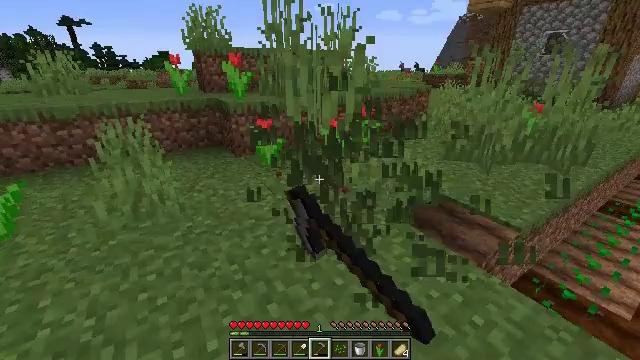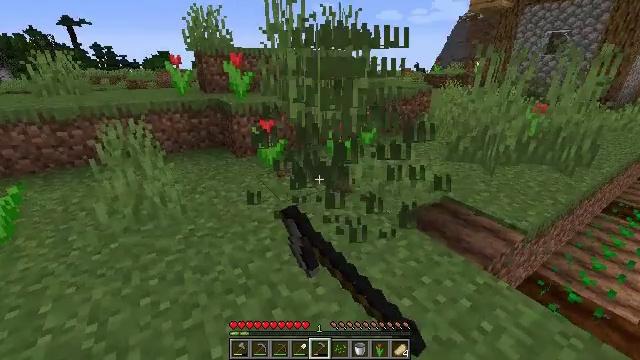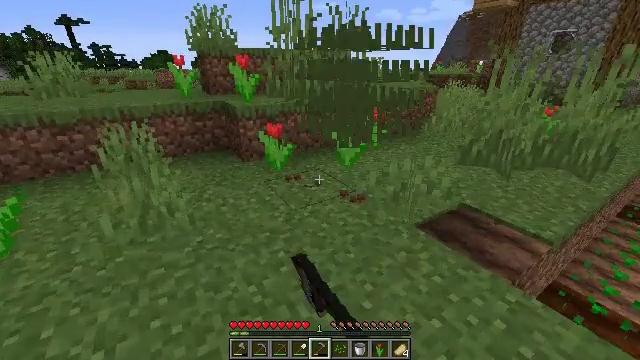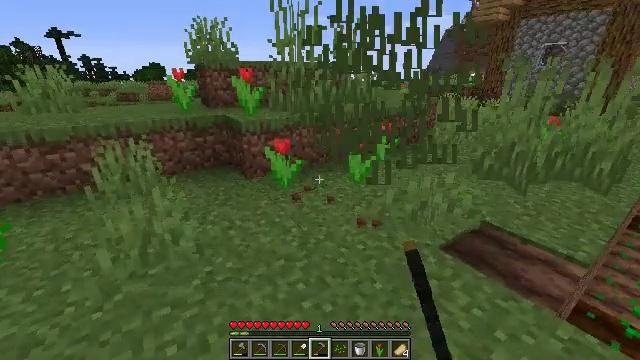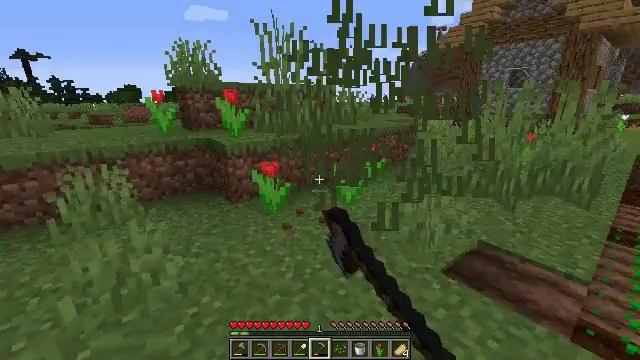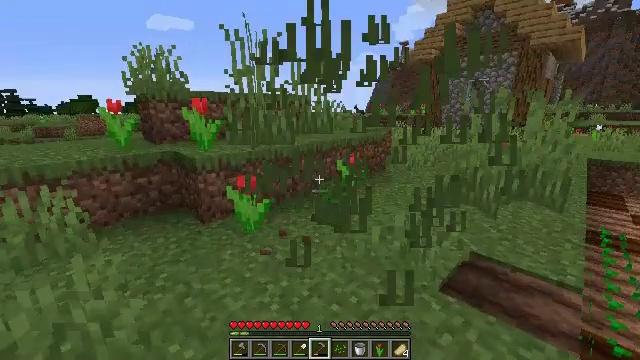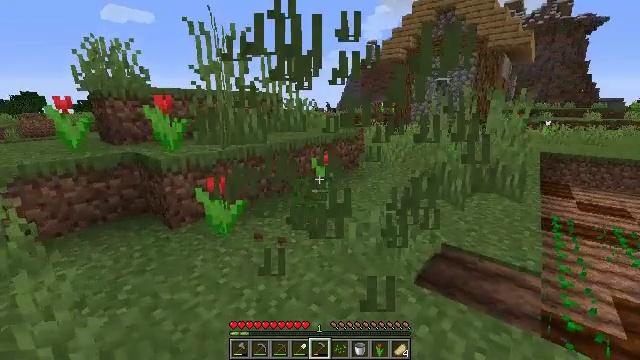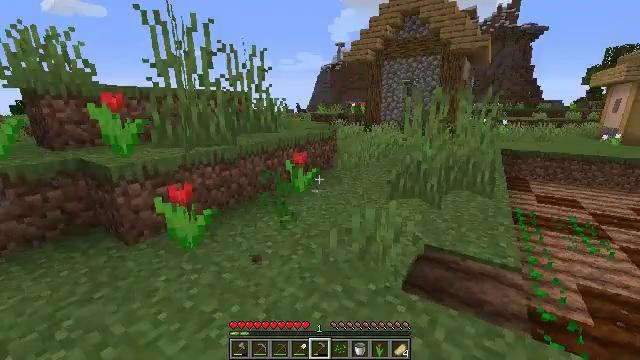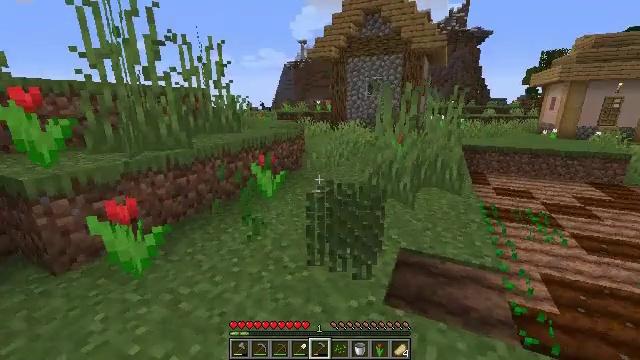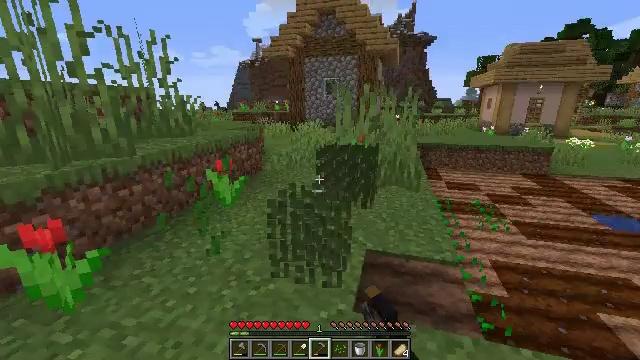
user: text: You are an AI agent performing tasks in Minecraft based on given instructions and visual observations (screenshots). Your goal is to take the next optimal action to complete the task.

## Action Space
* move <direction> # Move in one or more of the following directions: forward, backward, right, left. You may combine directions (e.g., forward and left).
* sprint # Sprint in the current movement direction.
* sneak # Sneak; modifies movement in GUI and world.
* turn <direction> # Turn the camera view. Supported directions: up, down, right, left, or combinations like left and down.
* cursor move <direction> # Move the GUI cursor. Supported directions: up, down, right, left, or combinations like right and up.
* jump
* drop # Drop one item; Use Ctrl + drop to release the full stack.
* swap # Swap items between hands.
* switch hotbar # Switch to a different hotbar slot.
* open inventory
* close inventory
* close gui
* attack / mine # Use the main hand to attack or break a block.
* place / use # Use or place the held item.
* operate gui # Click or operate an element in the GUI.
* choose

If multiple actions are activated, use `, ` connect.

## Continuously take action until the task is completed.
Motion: motion action
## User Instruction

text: Gather the red tulip in the meadow.
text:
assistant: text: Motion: move forward and move left, attack / mine
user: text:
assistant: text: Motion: move forward and move left, attack / mine
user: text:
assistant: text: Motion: move forward and move left, turn right and up, attack / mine
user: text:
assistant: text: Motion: move forward, turn right and up, attack / mine
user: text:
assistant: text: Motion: move forward, turn right and up, attack / mine
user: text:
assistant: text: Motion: move forward, turn right, attack / mine
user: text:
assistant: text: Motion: move forward, turn right, attack / mine
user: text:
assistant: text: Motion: move forward, turn right, attack / mine
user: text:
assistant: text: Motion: move forward, turn right, attack / mine
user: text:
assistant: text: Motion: attack / mine